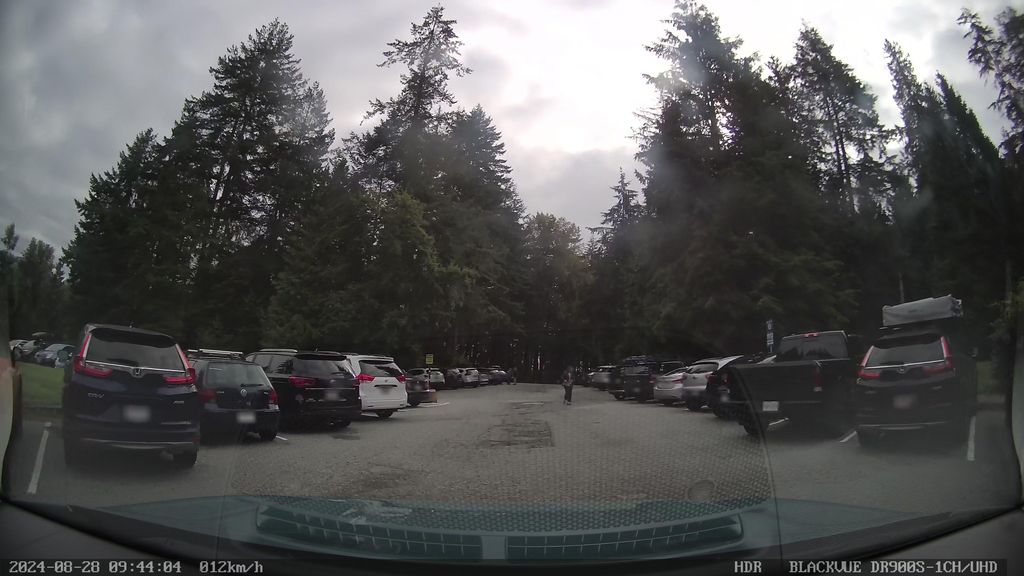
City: vancouver